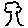
Label: tree